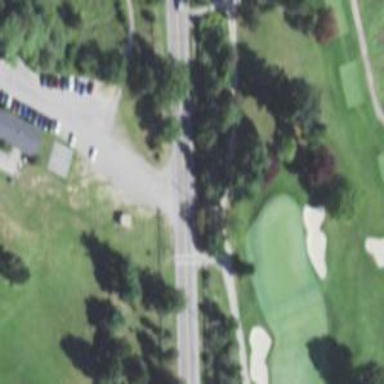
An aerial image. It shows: Path for both road and golf.